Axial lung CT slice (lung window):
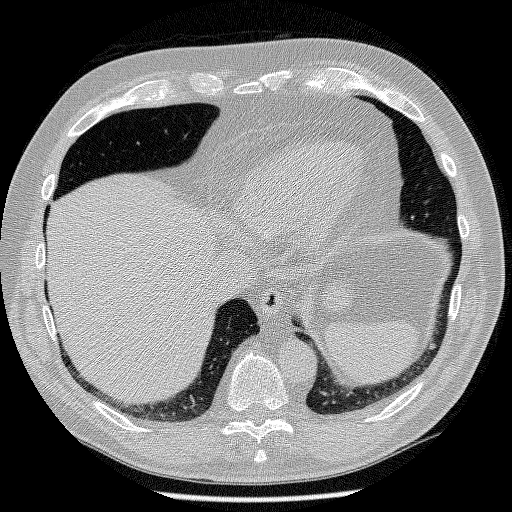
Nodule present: yes
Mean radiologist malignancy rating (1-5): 2.667